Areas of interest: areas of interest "Xiangrugu Plant Sightsceeing Park"
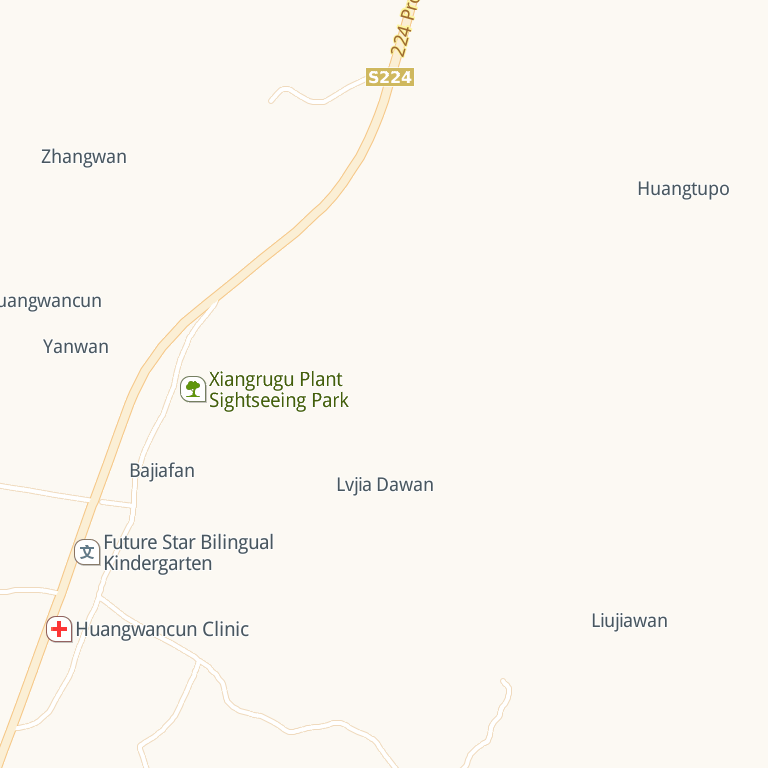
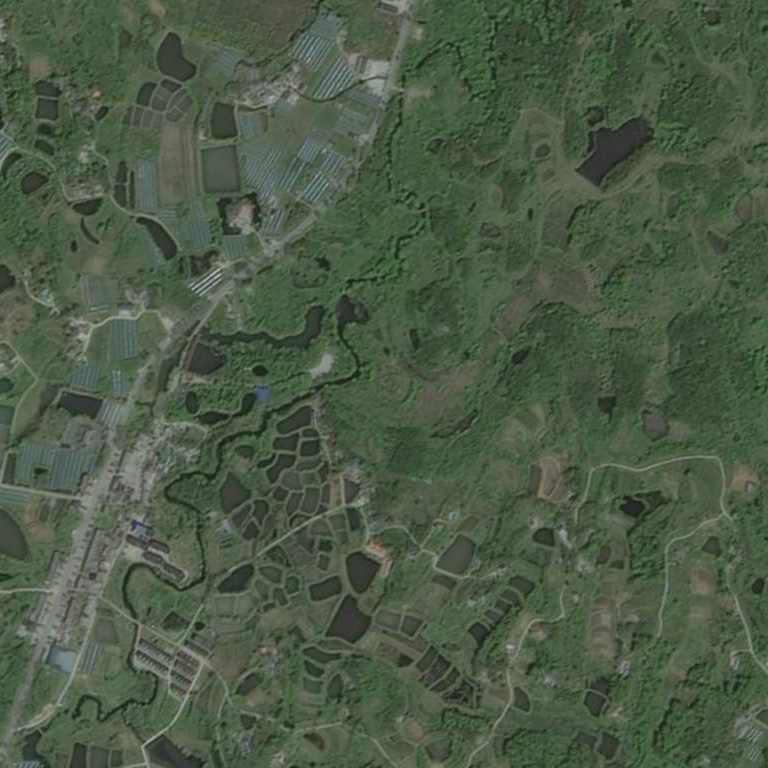